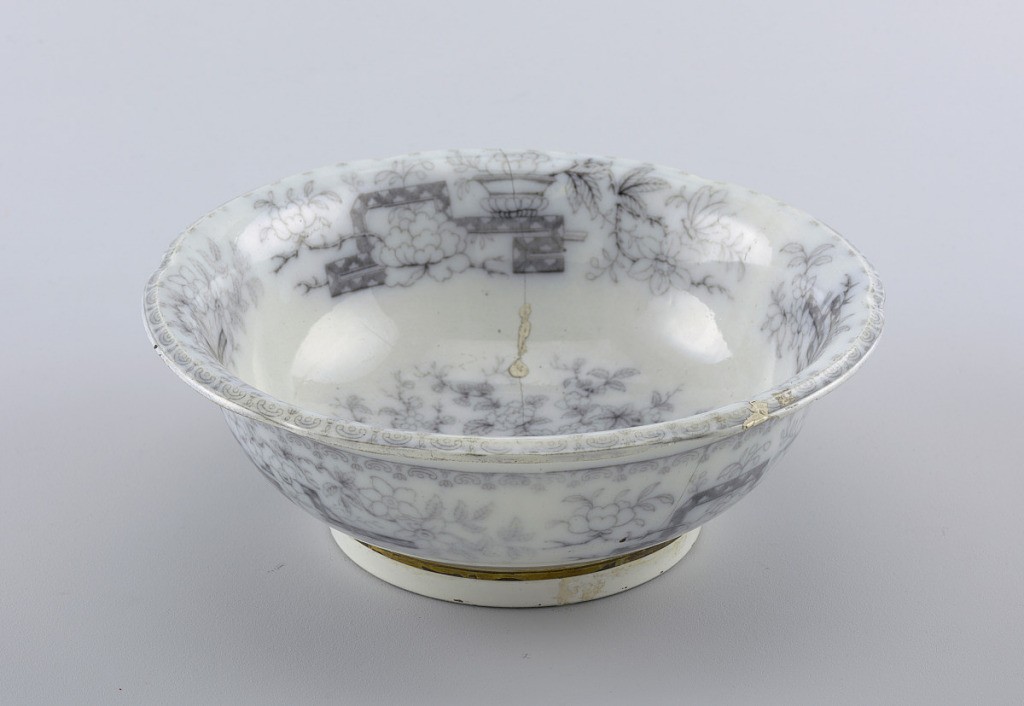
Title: Wash Basin
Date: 19th century
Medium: porcelain, gold
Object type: basin
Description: Wash basin with Chinese-style decoration.